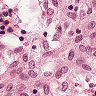
Metastatic tissue present: no